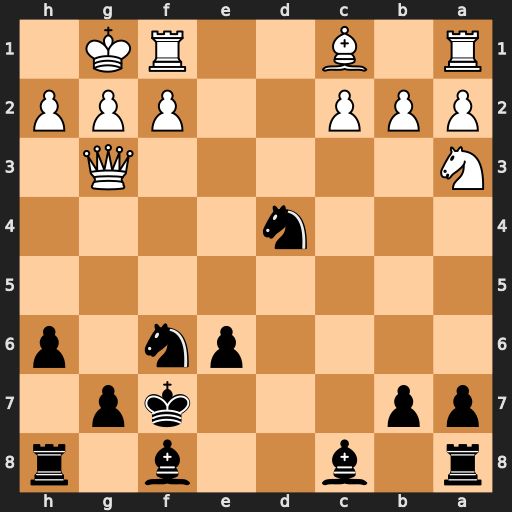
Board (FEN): r1b2b1r/pp3kp1/4pn1p/8/3n4/N5Q1/PPP2PPP/R1B2RK1
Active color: b
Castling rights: -
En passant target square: -
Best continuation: Ne2+ Kh1 Nxg3+